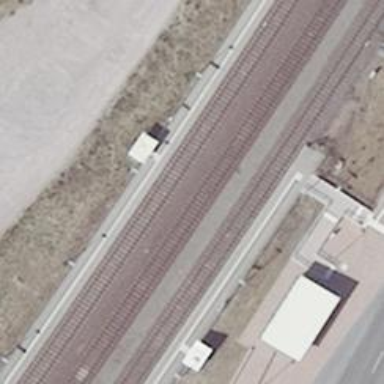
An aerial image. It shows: Stop position for public transport at railway stop.